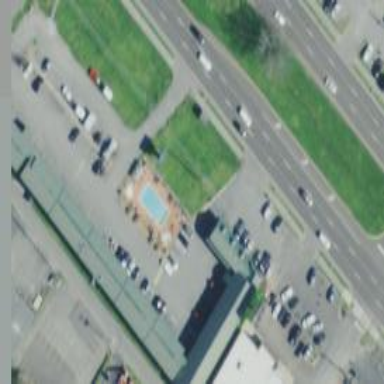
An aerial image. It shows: Motel building.